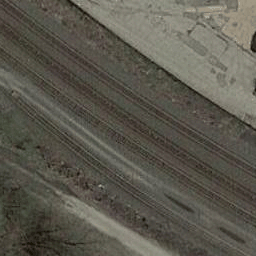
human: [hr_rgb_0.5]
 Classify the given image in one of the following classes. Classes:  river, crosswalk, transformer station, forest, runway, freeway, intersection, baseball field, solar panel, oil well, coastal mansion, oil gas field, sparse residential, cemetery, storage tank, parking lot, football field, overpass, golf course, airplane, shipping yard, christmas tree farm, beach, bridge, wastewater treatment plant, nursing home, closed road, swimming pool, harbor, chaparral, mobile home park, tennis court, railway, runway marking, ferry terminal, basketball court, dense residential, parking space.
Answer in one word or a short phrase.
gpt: railway